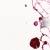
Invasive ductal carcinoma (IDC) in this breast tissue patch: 0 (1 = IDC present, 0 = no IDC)